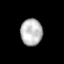
Tissue: lung
Cell type: Myeloid cells
Senescence score: 0.2416
Nuclear area (px): 573
Mean DAPI intensity: 185.557